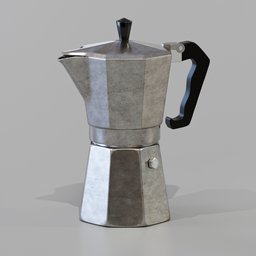
Label: tools